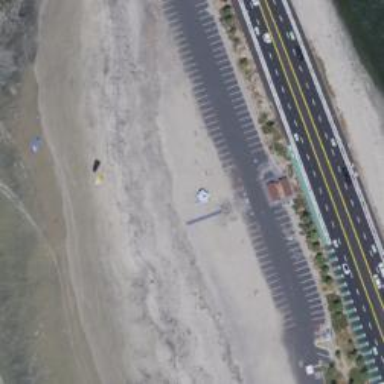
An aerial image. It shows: Lifeguard tower for emergency supervision.